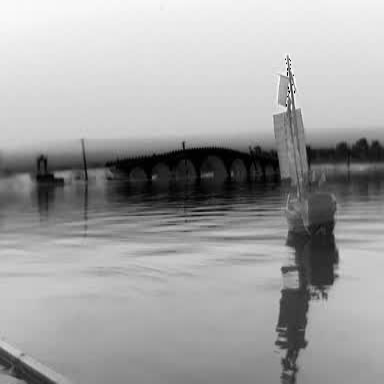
There is a sailboat in the infrared image.